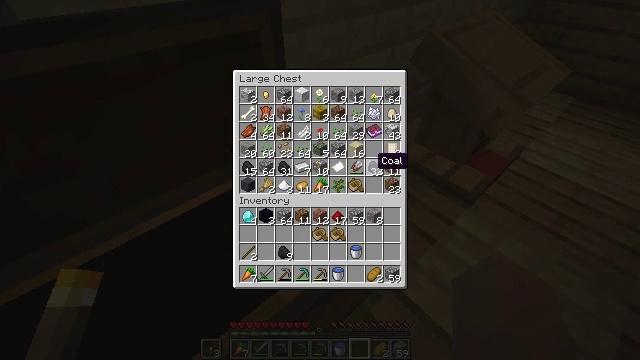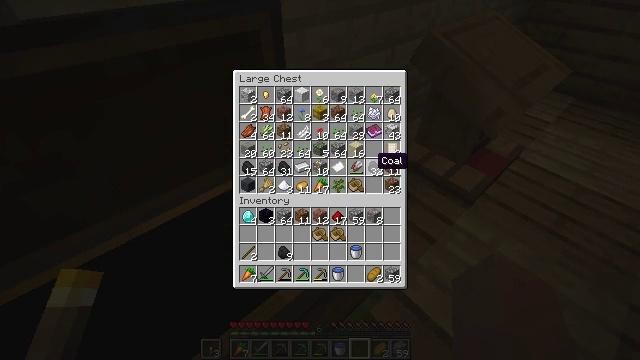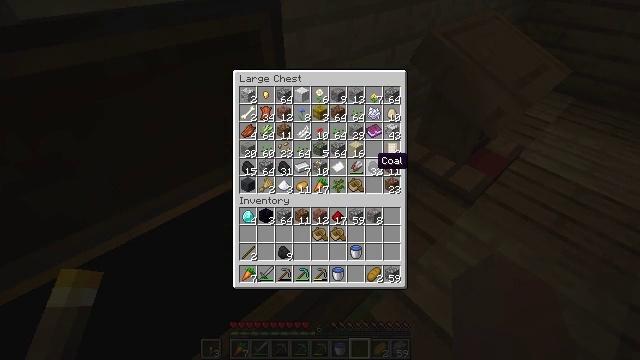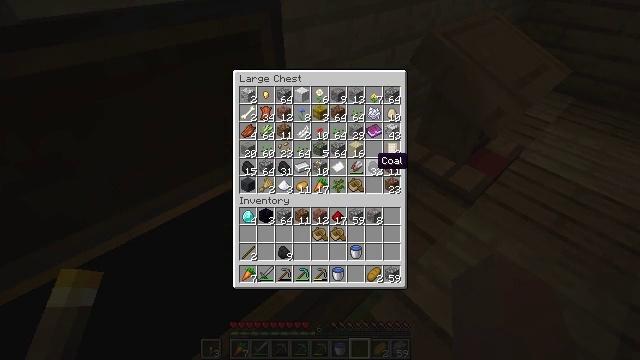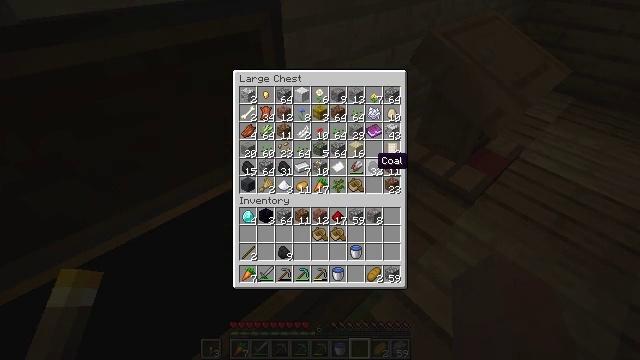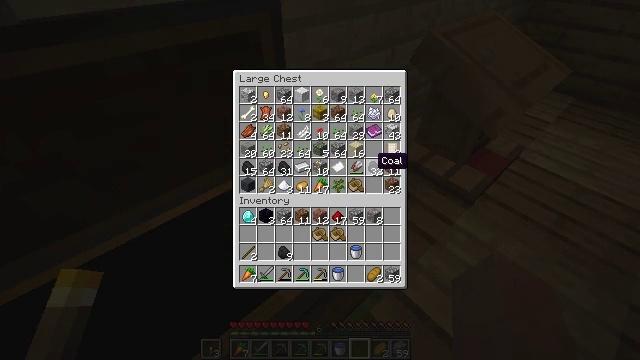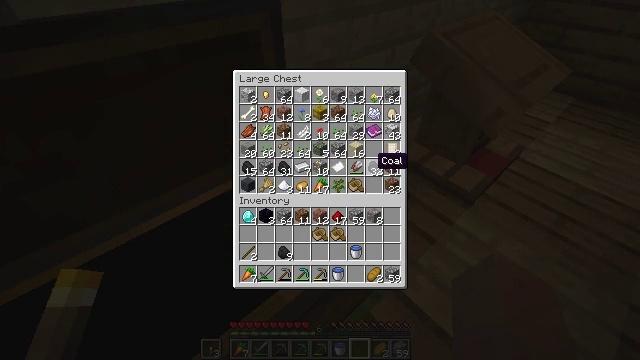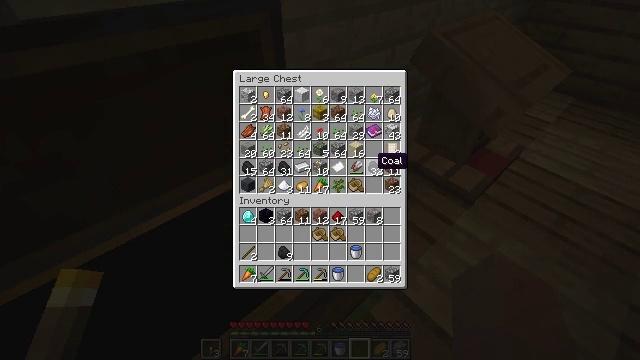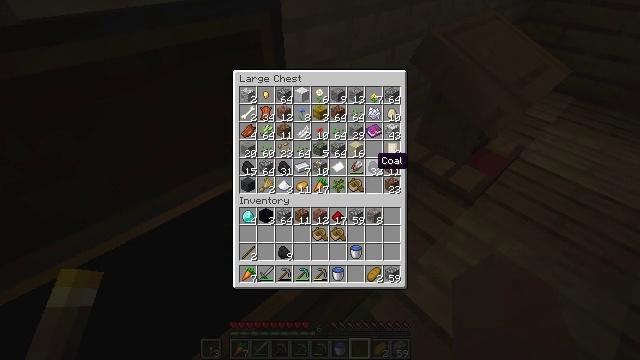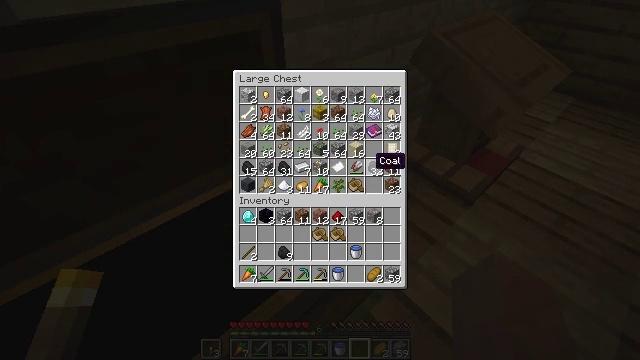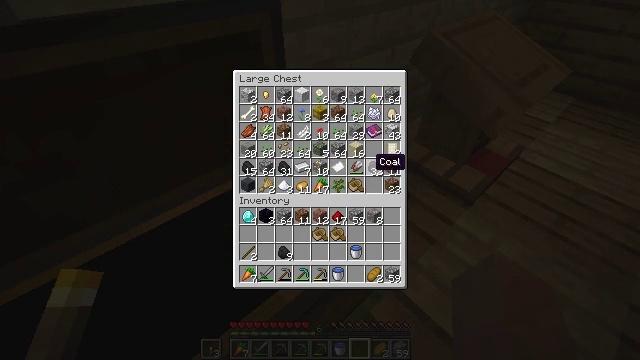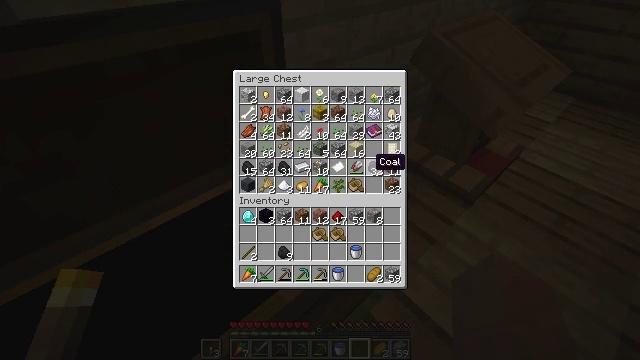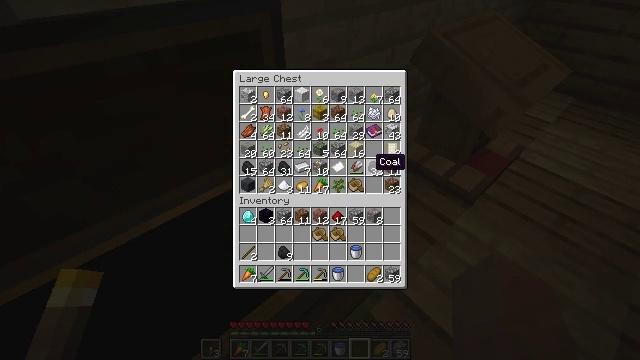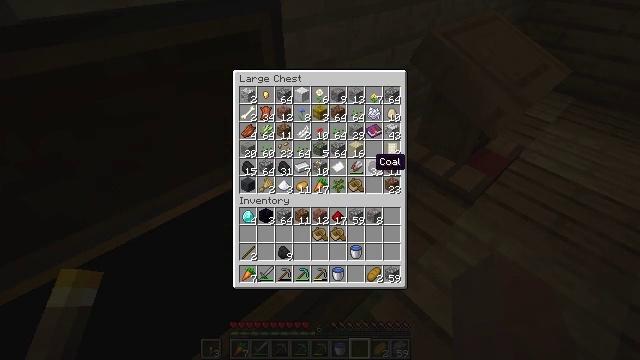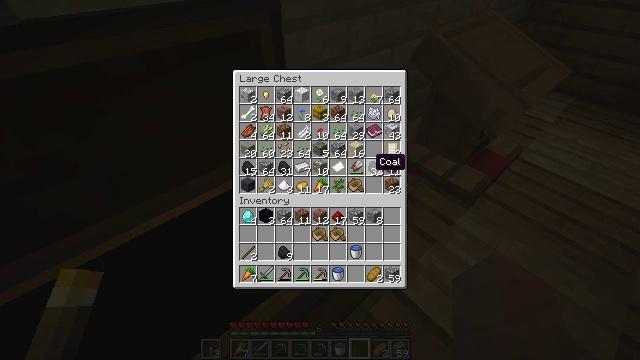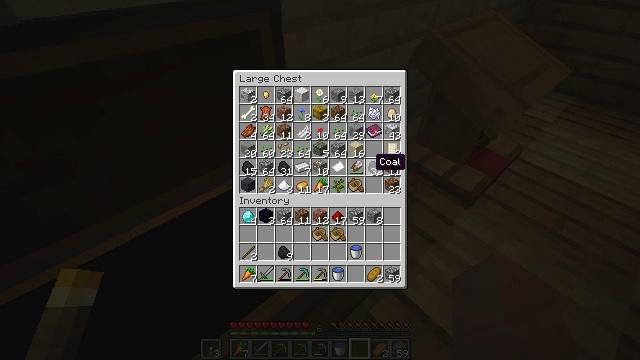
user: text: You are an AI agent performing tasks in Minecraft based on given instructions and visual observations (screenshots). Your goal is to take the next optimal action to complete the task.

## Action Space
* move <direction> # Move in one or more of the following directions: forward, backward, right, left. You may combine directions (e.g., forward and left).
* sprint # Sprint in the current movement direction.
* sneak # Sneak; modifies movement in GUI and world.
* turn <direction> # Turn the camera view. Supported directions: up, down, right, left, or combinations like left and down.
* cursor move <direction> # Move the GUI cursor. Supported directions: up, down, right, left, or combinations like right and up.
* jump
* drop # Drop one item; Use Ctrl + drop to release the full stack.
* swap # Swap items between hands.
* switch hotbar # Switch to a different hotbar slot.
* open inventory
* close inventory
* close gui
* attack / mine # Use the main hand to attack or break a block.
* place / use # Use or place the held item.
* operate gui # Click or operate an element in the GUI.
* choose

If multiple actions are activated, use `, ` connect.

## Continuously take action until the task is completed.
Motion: motion action
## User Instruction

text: Remove a bread from the inventory.
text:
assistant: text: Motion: operate gui
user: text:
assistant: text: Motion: operate gui
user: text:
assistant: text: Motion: operate gui
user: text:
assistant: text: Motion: operate gui
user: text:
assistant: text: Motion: operate gui
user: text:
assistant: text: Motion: operate gui
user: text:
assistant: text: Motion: operate gui
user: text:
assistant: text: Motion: operate gui
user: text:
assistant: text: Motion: operate gui
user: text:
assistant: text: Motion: operate gui
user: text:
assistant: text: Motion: operate gui
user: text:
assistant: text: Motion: operate gui
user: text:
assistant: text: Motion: operate gui
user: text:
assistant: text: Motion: operate gui
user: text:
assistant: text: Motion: operate gui
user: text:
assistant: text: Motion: operate gui
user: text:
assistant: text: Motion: operate gui
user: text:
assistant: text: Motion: operate gui
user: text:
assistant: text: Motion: operate gui
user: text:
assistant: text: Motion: operate gui
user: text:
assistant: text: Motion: operate gui
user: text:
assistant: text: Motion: operate gui
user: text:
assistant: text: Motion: operate gui
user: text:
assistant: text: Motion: operate gui
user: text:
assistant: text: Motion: operate gui
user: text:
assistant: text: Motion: operate gui
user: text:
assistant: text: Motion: operate gui
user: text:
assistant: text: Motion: operate gui
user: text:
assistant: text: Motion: operate gui
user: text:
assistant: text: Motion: operate gui